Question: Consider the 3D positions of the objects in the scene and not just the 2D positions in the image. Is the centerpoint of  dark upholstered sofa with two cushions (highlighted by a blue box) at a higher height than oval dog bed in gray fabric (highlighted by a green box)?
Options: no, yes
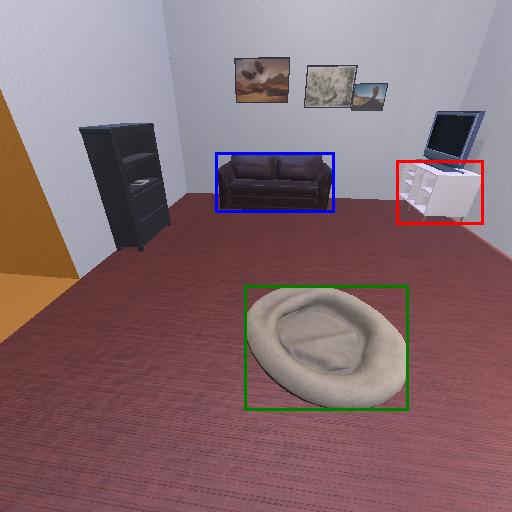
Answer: no